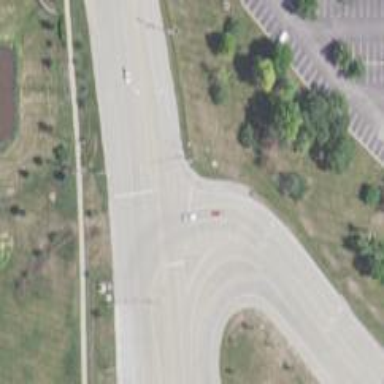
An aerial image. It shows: Tertiary road.